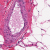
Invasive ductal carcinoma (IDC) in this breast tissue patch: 0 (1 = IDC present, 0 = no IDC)